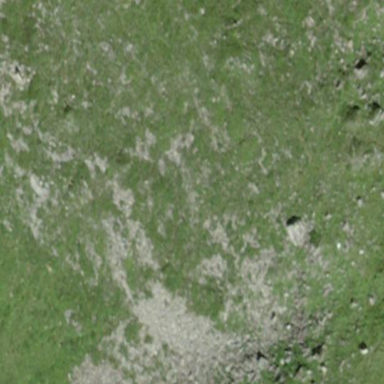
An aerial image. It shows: Natural scree.